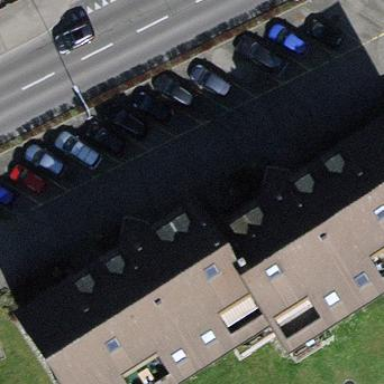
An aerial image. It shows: Gabled roof apartments building.